Question: I have a properties file with some properties in Portuguese language, using some accented characters. These properties are read from a 3rd party library (Controls FX Dialogs). But somehow the accented characters are being read in the wrong encoding (tested only on MS Windows).
This is what i have in my properties file:
'''
dlg.yes.button = Sim
dlg.no.button = Nao
'''
And this is how it looks on the running app:

All my project files (including java sources and properties files) are encoding in UTF-8. I can only test it on windows, so i think it has something related to windows default encoding (Cp1252). I also tried to run the app using UTF8 encoding with the option -Dfile.encoding=UTF8, but the problem still persists
Any idea of why this is happening?
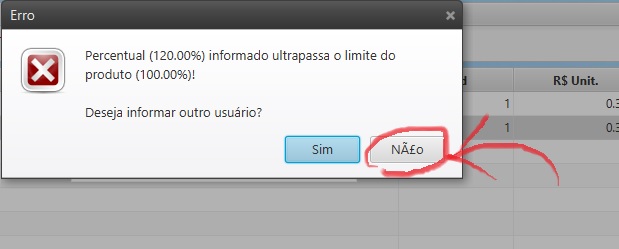
Answer: Property files are always treated as ISO-8859-1 files. From the <URL>:
> The input stream is in a simple line-oriented format as specified in <URL> and is assumed to use the ISO 8859-1 character encoding; that is each byte is one Latin1 character.
You will need to either save your file as ISO Latin-1, or write all non-ASCII characters using '\u' escapes.